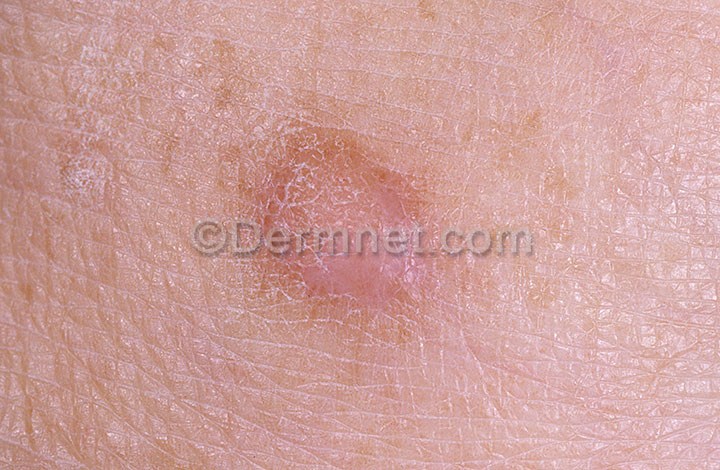
Disease: Seborrheic Keratoses and other Benign Tumors